Question: I have a HTML table like this
'''
<table>
<tr>
<td>Content</td>
<td>Content</td>
<td>Content</td>
</tr>
<tr>
<td>Content</td>
<td>Content</td>
<td>Content</td>
</tr>
<tr>
<td>Content</td>
<td>Content</td>
<td>Content</td>
</tr>
</table>
'''
Now I need to style it something like this...

I tried it with CSS like this :
'''
table td {
padding: 20px 20px;
width: 33%;
vertical-align: top;
border-bottom: 1px dashed #b4b4b4;
border-right: 1px dashed #b4b4b4;
}
'''
But can't get my expecting result. I can't use inline style with this issue.
Hope someone will help me out.
Thank you.
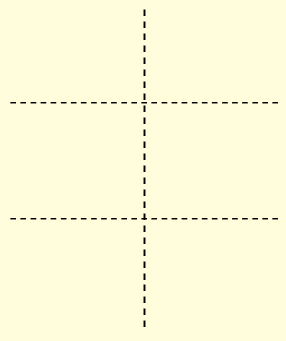
Answer: <URL>
You almost got it right.
You need to set the border to none of 'td''s in last 'tr', but you only set the border of that to none.
'''
table tr:last-child td {
border-bottom: none;
}
table td:last-child {
border-right: none;
}
'''